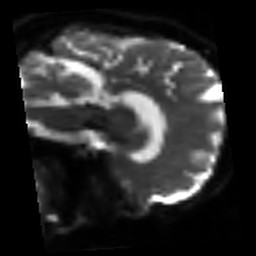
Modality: sbref
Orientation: sagittal
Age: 64
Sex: male
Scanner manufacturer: siemens
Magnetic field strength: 3 T
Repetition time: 3.2 s
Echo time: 0.081 s